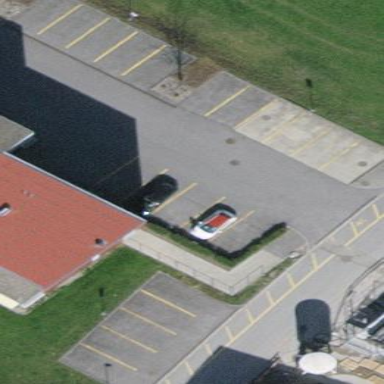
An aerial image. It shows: Parking lot under roof.